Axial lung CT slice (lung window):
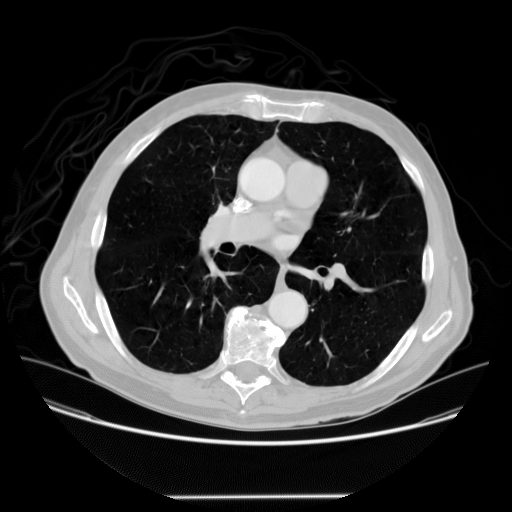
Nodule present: no